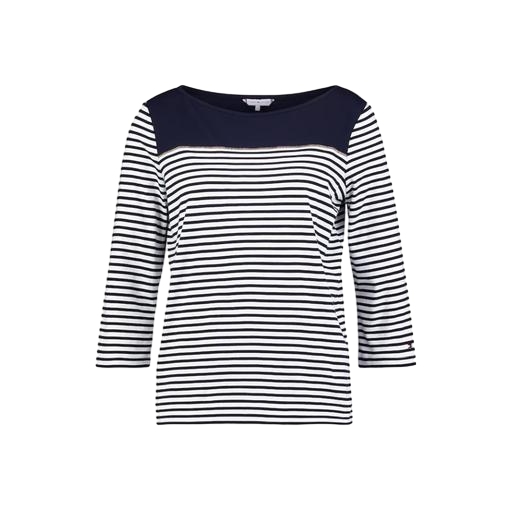
bateau shirt, blue long-sleeved striped top, white le nautical long-sleeved top, white background